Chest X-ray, AP view. Patient: 21 years old, sex F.
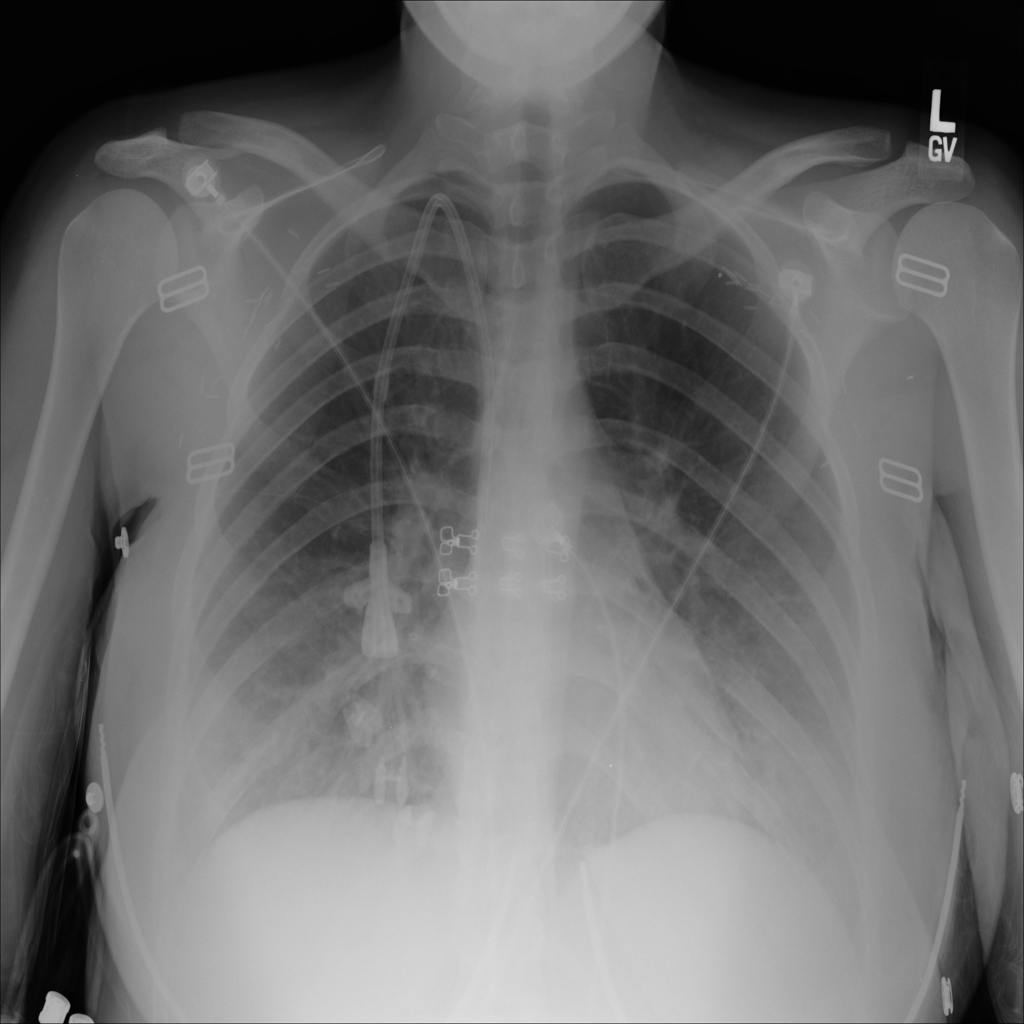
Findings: No Finding